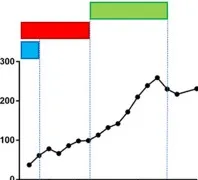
Dynamic changes in infection indexes and platelet counts in the patient after admission. (D) The platelet count continued to increase. Eventually, the patient's indicators returned to normal (different colors represent different medications, and the length of the lines represents the duration of treatment with the medication).
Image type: pathology (immunostaining)